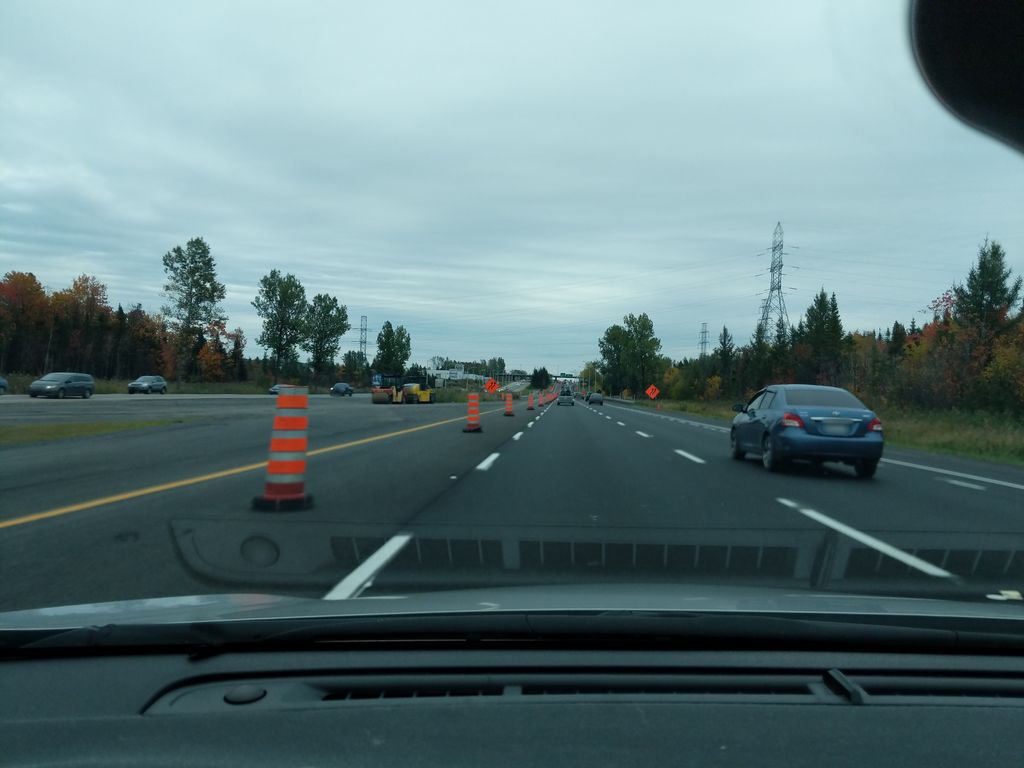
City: quebec_city